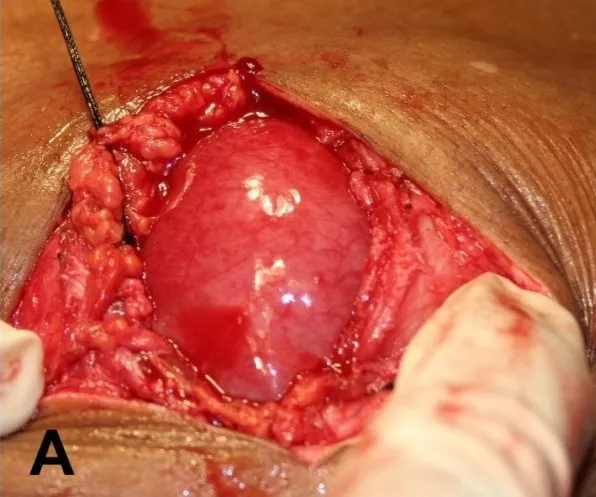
A) Intraoperative view showing the exposed cystic projection of the hydatid cyst with a purse string all around.
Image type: medical_photograph (other_medical_photograph)